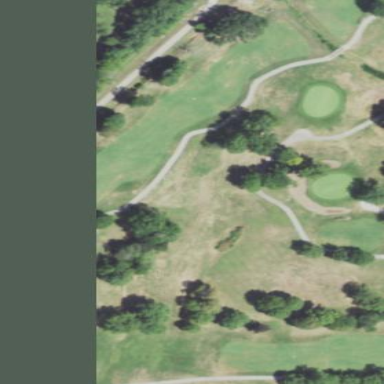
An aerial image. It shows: Grassy area designated as golf fairway.